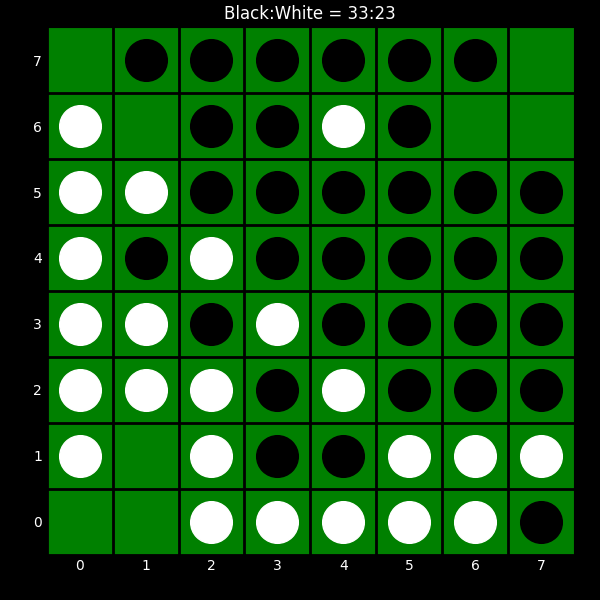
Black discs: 33
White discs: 23